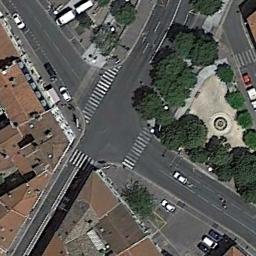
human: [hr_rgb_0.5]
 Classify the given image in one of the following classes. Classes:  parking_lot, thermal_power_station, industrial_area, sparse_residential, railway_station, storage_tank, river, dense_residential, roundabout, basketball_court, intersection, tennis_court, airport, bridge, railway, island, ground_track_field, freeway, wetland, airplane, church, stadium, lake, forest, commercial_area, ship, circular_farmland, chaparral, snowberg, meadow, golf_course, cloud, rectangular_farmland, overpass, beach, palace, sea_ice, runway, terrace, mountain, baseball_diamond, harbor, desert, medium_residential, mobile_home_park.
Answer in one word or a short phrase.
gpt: intersection